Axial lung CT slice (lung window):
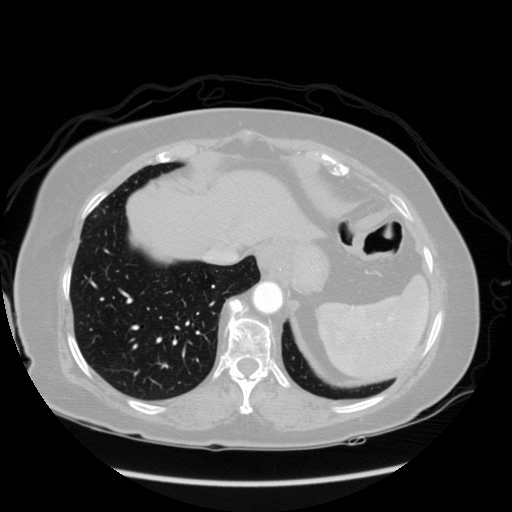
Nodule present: no